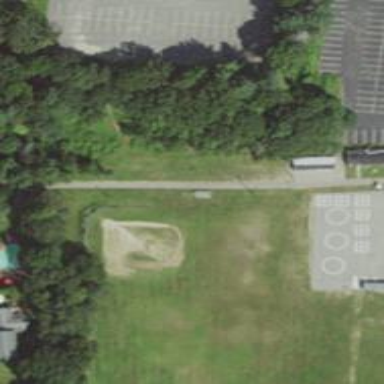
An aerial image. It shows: Basketball court located in leisure land pitch.